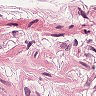
Metastatic tissue present: no